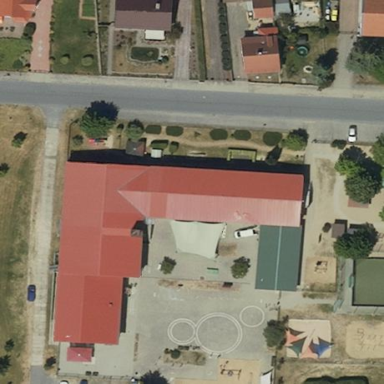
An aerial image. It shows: School building.